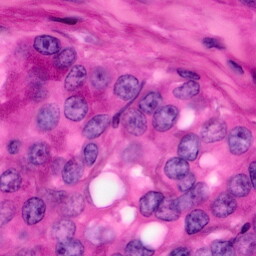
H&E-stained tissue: Pancreatic